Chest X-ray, AP view. Patient: 63 years old, sex M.
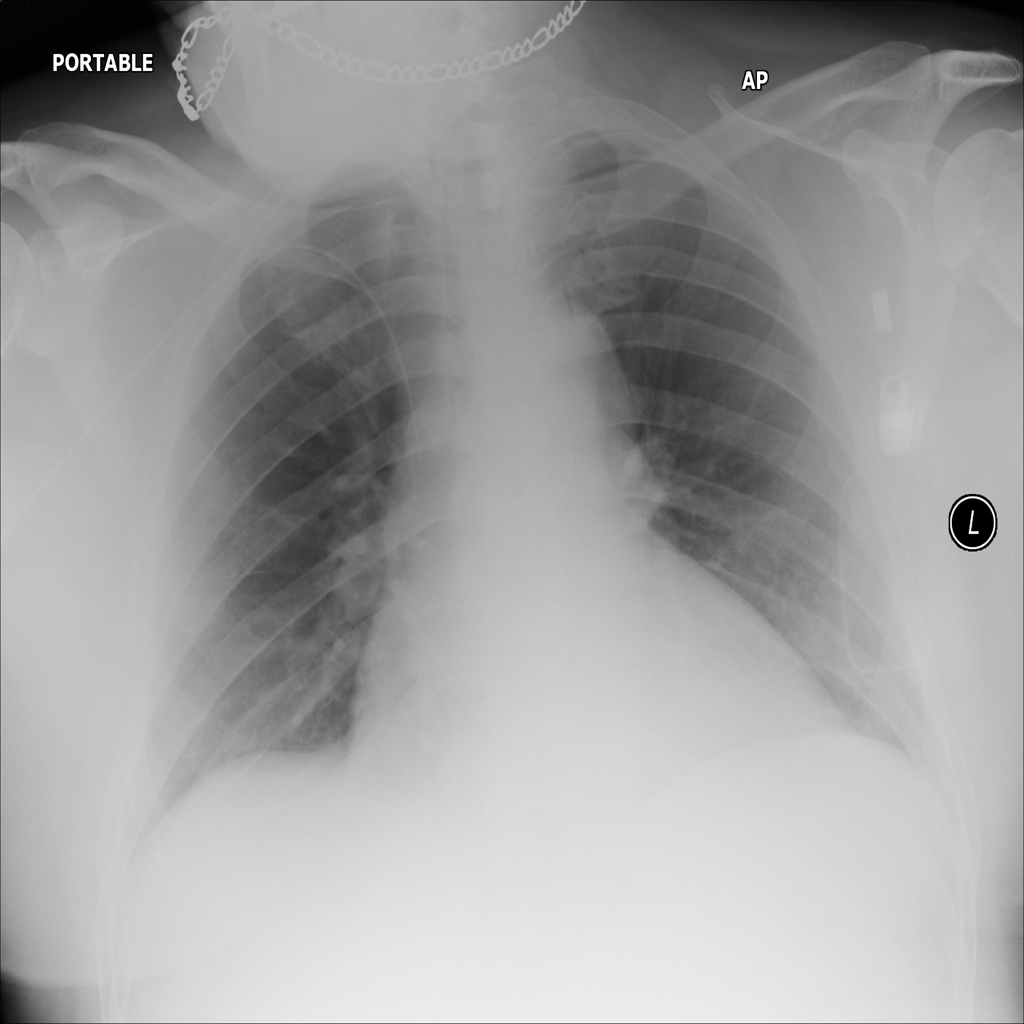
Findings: No Finding